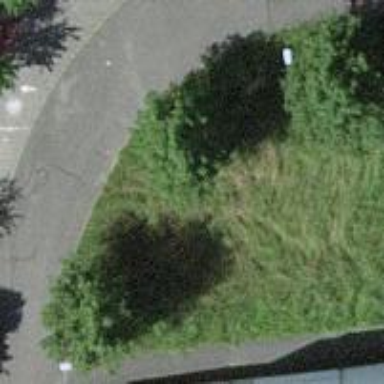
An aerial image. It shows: Grassy area with lush vegetation.